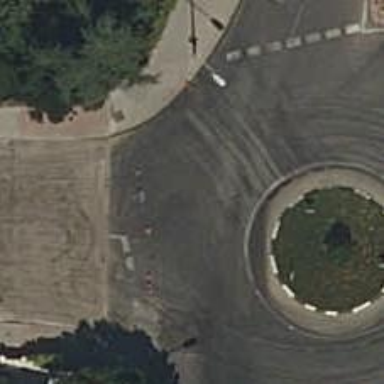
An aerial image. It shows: Residential road with asphalt surface leading up to roundabout.